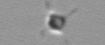
Label: Chaetoceros_tenuissimus